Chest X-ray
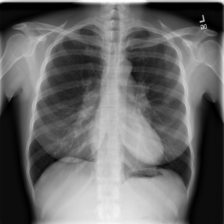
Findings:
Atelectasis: negative
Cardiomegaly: negative
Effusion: negative
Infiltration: negative
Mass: negative
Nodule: negative
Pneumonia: negative
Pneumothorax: negative
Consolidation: negative
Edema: negative
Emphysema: negative
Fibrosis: negative
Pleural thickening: negative
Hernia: negative